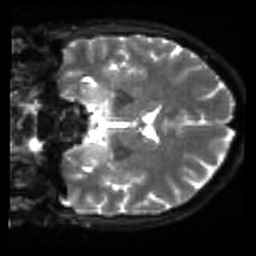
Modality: sbref
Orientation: coronal
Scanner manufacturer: siemens
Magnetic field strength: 3 T
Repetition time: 4 s
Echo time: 0.0594 s